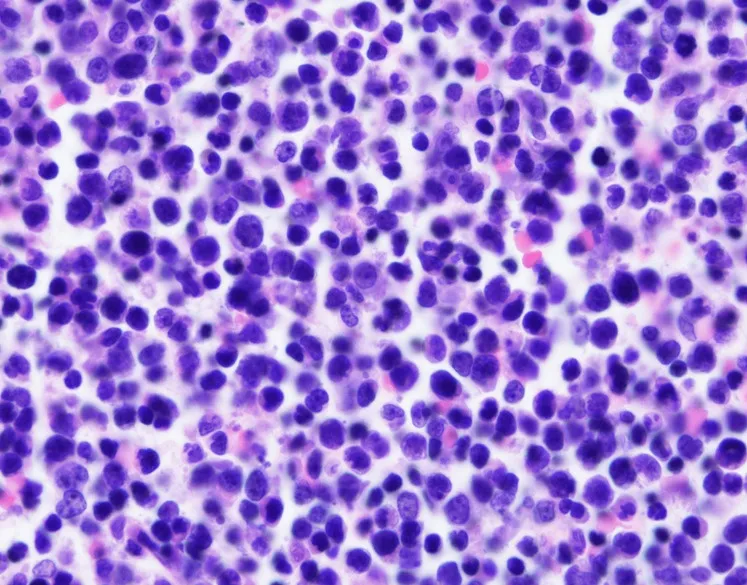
H&E (100x) biopsy of the right femur lytic lesion. . The histologic section demonstrates an atypical lymphoid infiltrate comprising intermediate- to large-sized CD10-negative B lymphocytes expressing BCL6 and MUM-1, consistent with diffuse large B-cell lymphoma (DLBCL), activated B-cell type. . H&E, hematoxylin and eosin.
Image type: pathology (h&e)